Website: apple
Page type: address-validator
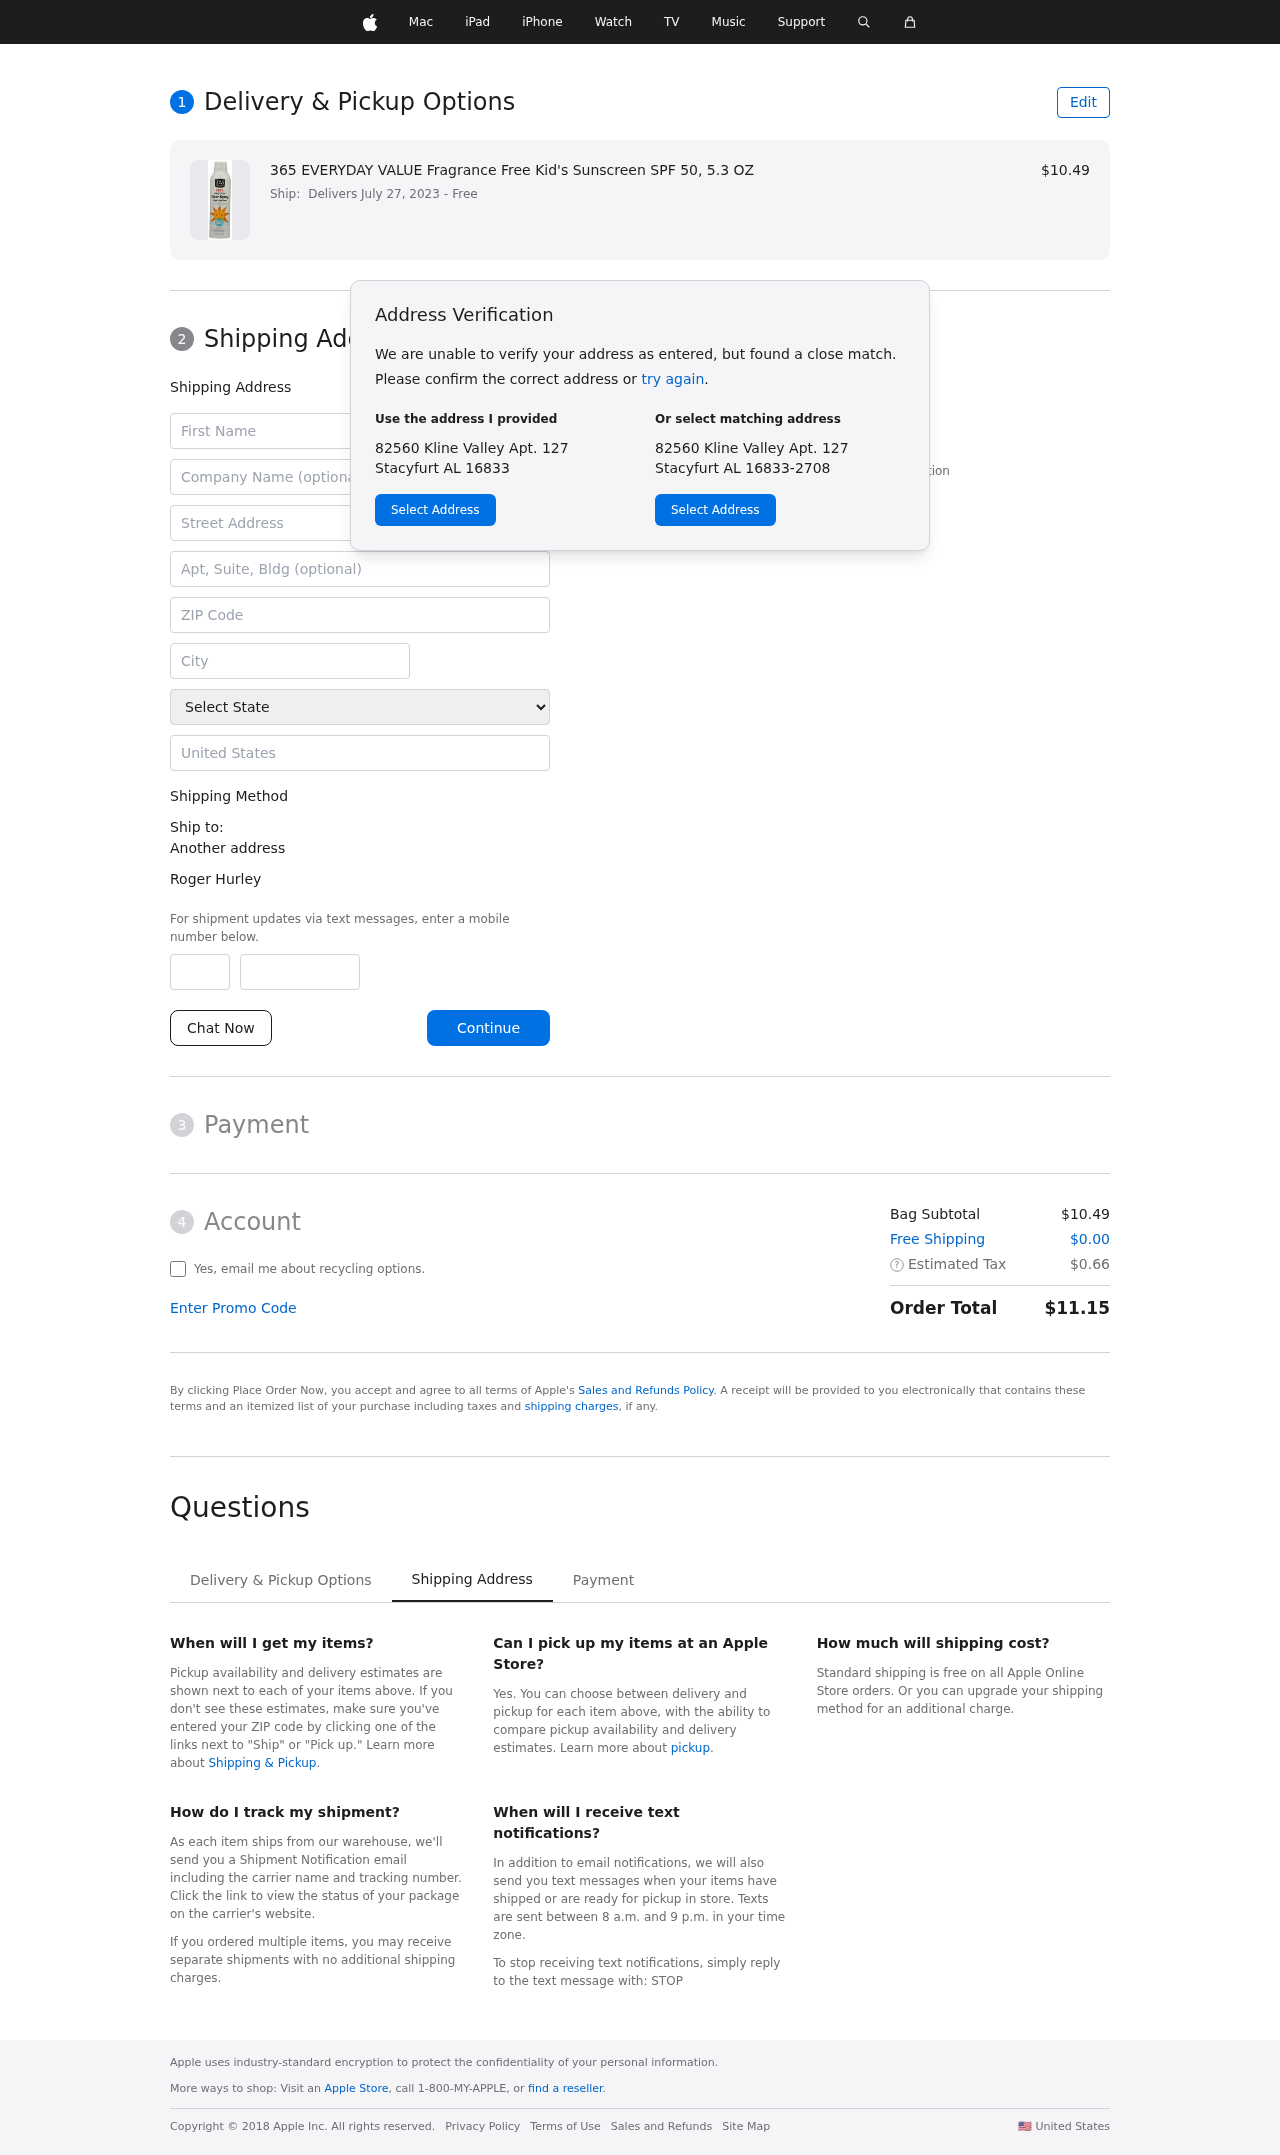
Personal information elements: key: PII_CITY
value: Stacyfurt
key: PII_COUNTRY
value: United States
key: PII_FIRSTNAME
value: Roger
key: PII_FULLNAME
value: Roger Hurley
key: PII_LASTNAME
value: Hurley
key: PII_PHONE_AREA
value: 477
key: PII_PHONE_SUFFIX
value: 4160
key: PII_POSTCODE
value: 16833
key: PII_STATE
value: Alabama
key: PII_STREET
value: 82560 Kline Valley Apt. 127
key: PII_STREET2
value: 74195 Stevens Bypass Apt. 306
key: PII_CITY_STATE_ZIP
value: Stacyfurt AL 16833
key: PII_STATE_ABBR
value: AL
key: PII_POSTCODE_FULL
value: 16833
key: PII_POSTCODE_NUMERIC
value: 16833
Product elements: key: PRODUCT1_NAME
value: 365 EVERYDAY VALUE Fragrance Free Kid's Sunscreen SPF 50, 5.3 OZ
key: PRODUCT1_PRICE
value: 10.49
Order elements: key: ORDER_DELIVERY_DATE
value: Delivers July 27, 2023
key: ORDER_SUBTOTAL
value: $10.49
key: ORDER_SHIPPING_COST
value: $0.00
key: ORDER_TAX
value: $0.66
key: ORDER_TOTAL
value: $11.15